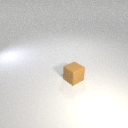
small brown rubber cube